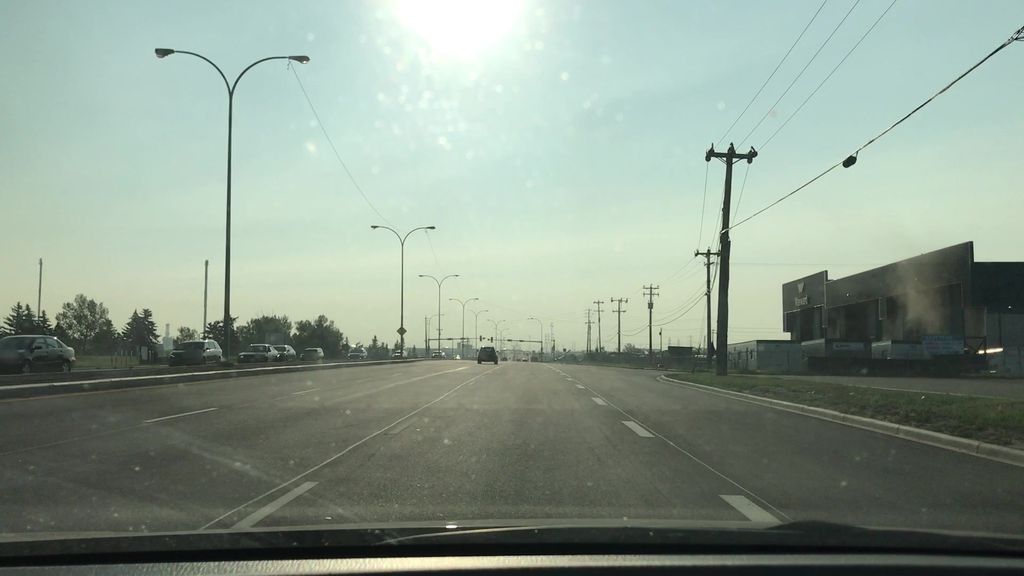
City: edmonton